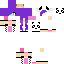
A female human skin with pale skin, wearing white long hair dressed in a blue tshirt and black shorts, featuring a closed mouth.